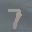
Label: 7